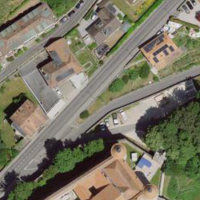
EUNIS habitat code: 54
Species observed at this site:
Cymbalaria muralis